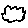
Label: cloud